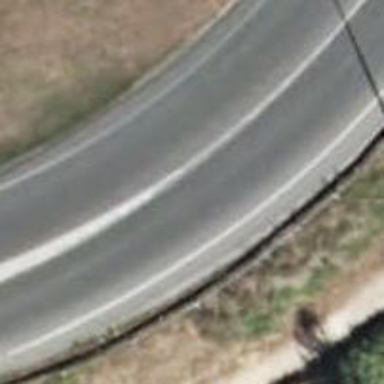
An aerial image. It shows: Trunk link highway.